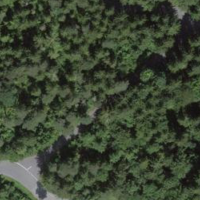
EUNIS habitat code: 43
Species observed at this site:
Cypripedium calceolus